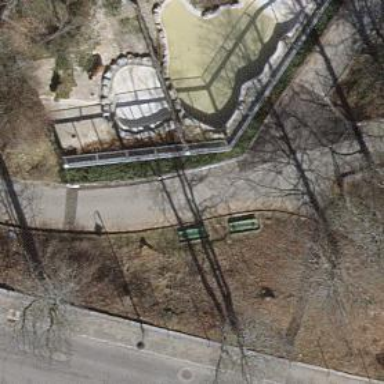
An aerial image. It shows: Bench.